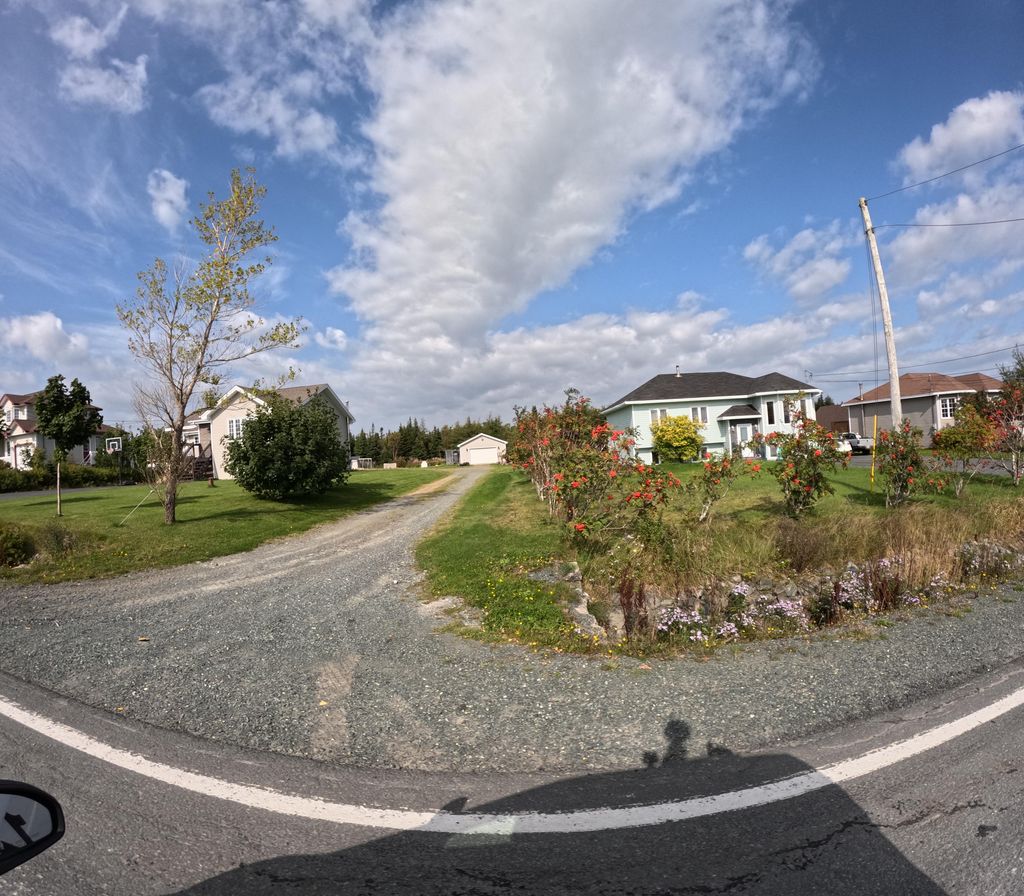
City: st_johns